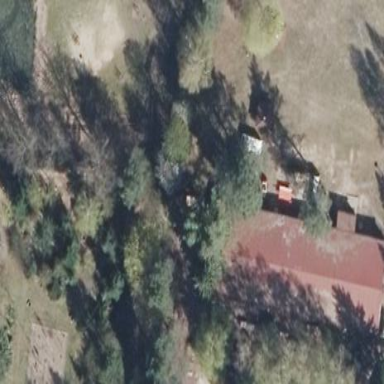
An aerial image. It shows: Shed building.